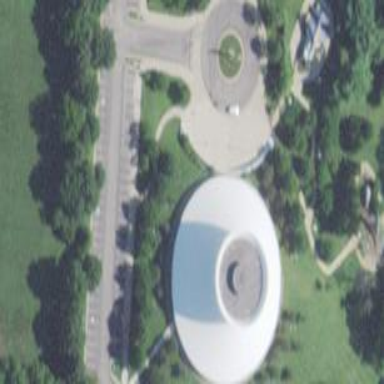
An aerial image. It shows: Planetarium building.